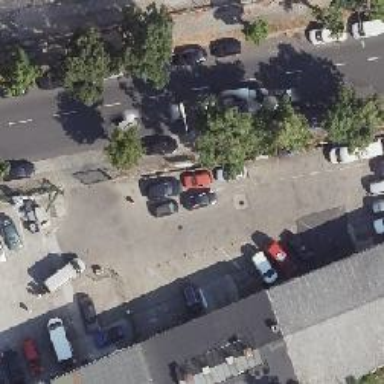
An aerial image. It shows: There is parking obstacle present.